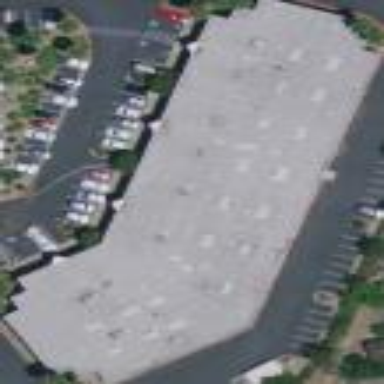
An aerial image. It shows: Industrial building.